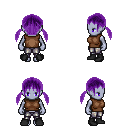
a pixel art fantasy rpg character, female body template, dark elf, purple skin, brown sleeveless shirt, metal pants, purple twin-tailed hairstyle, black shoes, four views (front, back, left, right), 2x2 character sprite sheet, small pixel art, hard edges, no anti-aliasing